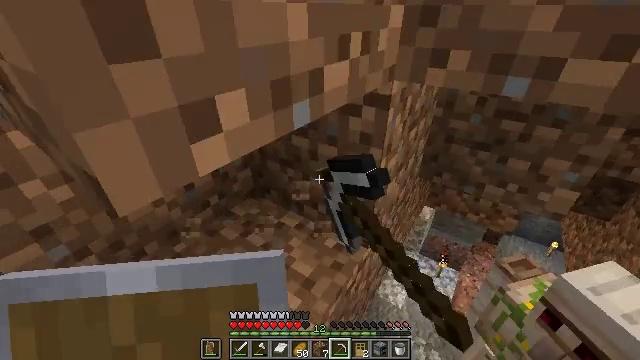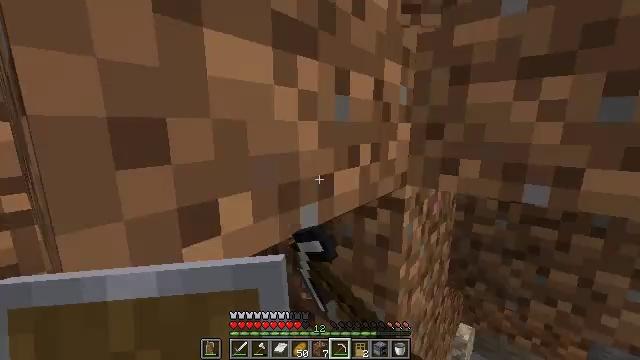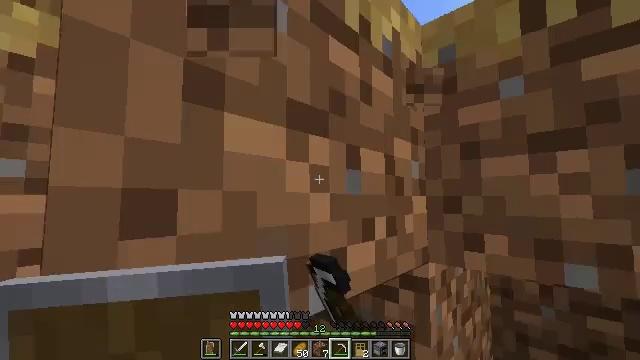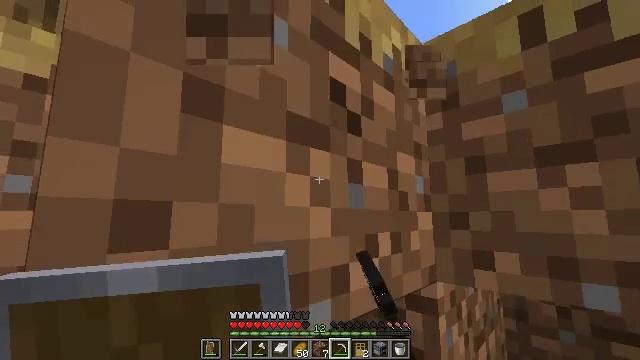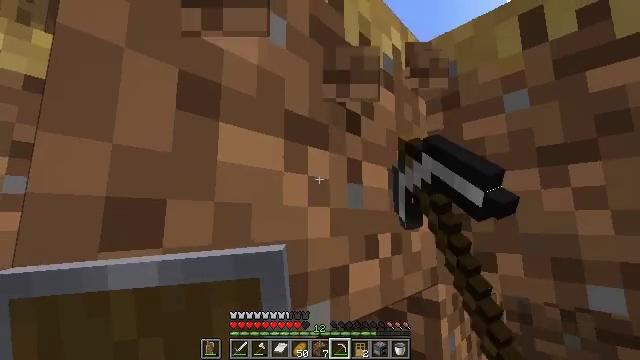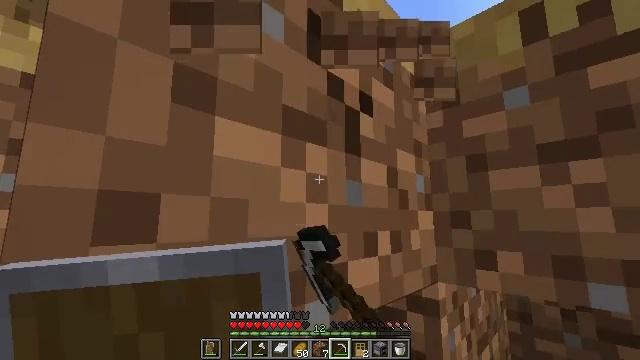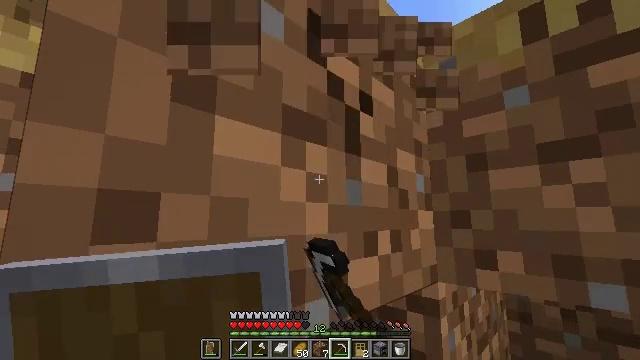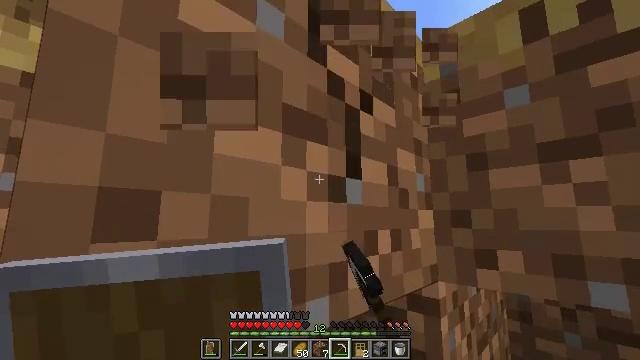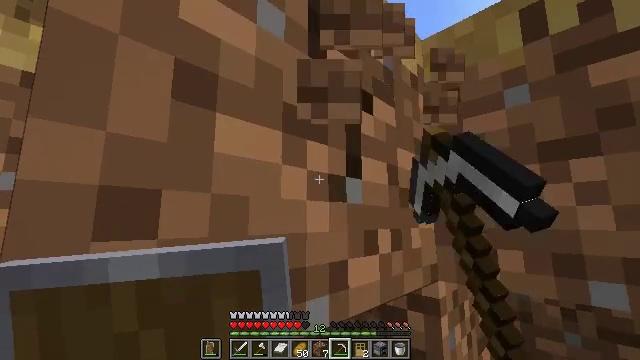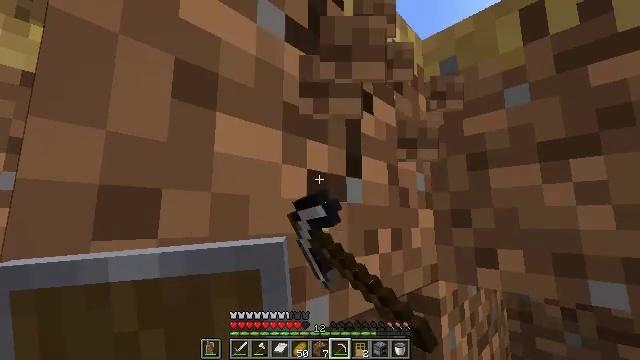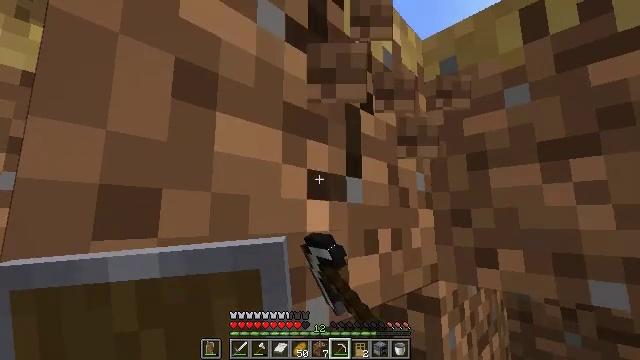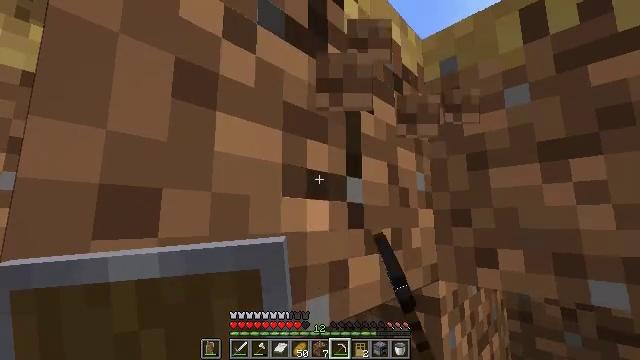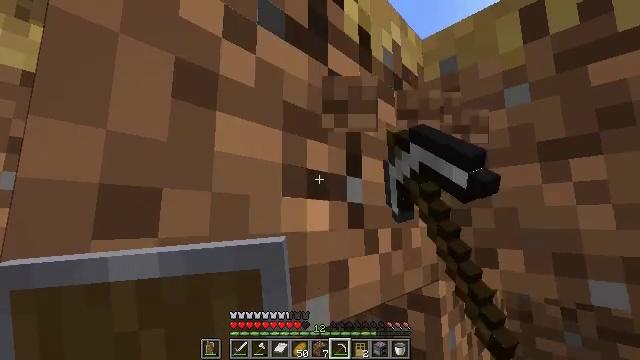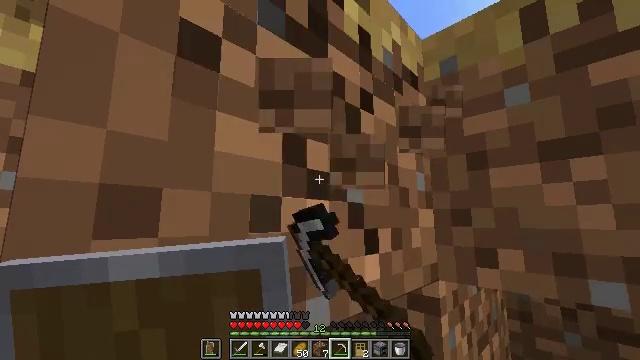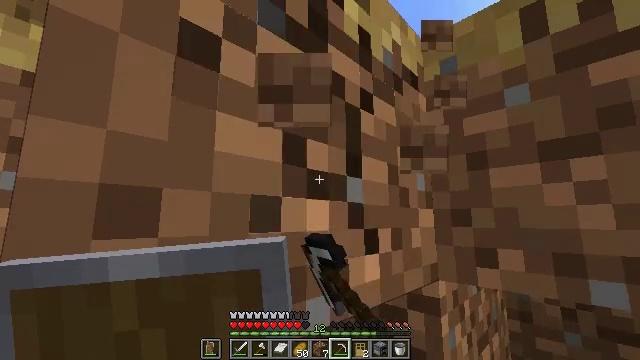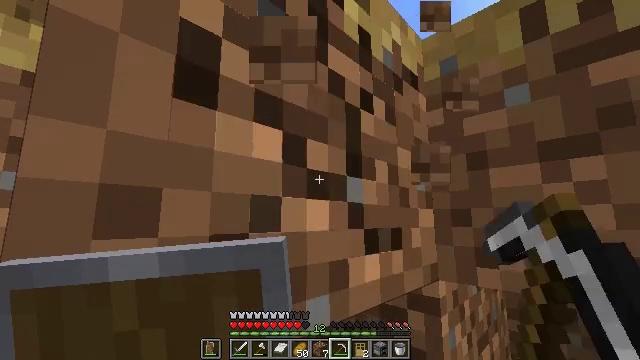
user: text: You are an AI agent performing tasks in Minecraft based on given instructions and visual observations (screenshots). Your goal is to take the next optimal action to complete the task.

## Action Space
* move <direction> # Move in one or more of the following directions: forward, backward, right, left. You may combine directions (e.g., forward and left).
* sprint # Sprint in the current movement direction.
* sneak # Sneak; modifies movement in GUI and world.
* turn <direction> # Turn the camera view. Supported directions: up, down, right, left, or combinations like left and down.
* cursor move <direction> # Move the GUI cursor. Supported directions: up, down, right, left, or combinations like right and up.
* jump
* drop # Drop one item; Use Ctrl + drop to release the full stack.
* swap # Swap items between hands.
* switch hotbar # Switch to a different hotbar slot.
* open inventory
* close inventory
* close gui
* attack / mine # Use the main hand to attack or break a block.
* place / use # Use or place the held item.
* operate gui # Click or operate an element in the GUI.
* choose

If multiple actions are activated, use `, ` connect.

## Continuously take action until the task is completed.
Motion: motion action
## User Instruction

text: Reclaim the grass path segment.
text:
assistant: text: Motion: sneak, turn left and up, attack / mine
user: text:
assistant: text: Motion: sneak, turn left and up, attack / mine
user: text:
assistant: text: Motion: sneak, turn left and up, attack / mine
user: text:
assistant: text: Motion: sneak, attack / mine
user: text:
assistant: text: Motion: sneak, attack / mine
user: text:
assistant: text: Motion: sneak, attack / mine
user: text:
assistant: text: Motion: sneak, attack / mine
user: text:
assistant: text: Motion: sneak, attack / mine
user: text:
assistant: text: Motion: sneak, attack / mine
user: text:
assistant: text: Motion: sneak, attack / mine
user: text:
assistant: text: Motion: sneak, attack / mine
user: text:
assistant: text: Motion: sneak, attack / mine
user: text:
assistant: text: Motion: sneak, attack / mine
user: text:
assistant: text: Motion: sneak, attack / mine
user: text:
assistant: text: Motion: sneak, attack / mine
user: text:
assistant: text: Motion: sneak, attack / mine
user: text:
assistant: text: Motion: sneak, attack / mine
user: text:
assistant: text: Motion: sneak, attack / mine
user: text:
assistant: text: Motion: sneak, attack / mine
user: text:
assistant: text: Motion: sneak, attack / mine
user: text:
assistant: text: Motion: sneak, attack / mine
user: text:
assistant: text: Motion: sneak, attack / mine
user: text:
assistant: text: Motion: sneak, attack / mine
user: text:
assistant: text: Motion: sneak, attack / mine
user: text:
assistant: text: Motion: sneak, attack / mine
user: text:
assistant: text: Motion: sneak, attack / mine